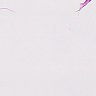
Metastatic tissue present: no